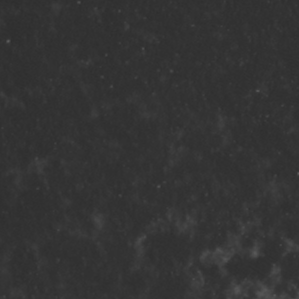
Label: non_frost